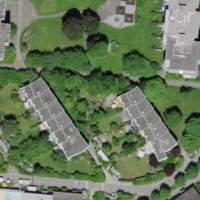
EUNIS habitat code: 55
Species observed at this site:
Allium ursinum
Cymbalaria muralis